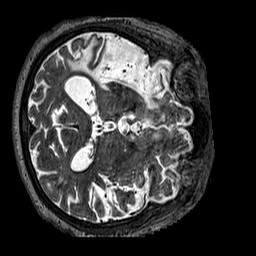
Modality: T2w
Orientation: axial
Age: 71
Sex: male
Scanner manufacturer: siemens
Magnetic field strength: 3 T
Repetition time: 3.2 s
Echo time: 0.567 s